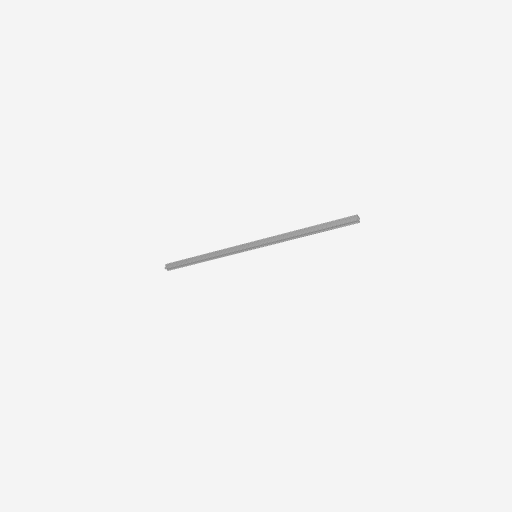
Part: GoRAIL912